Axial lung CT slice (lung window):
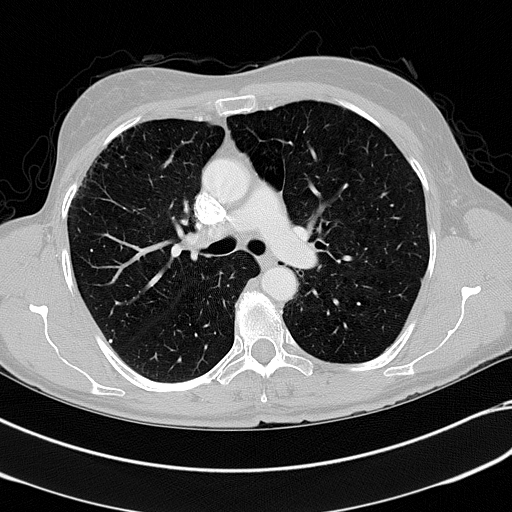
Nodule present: no